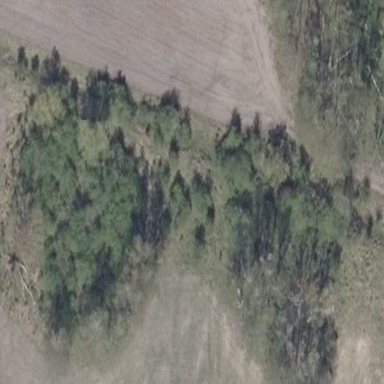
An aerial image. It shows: Patch of scrub vegetation.